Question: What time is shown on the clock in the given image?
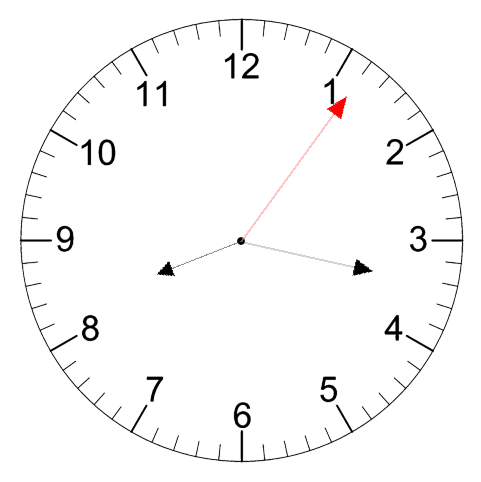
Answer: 08:17:06